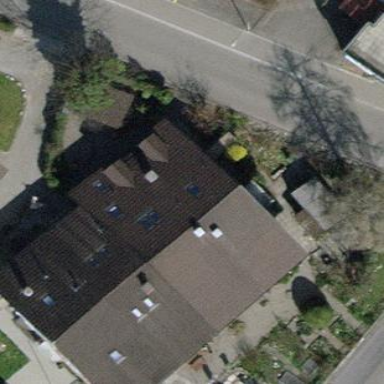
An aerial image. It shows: Terrace-style building with gabled roof.